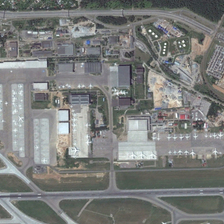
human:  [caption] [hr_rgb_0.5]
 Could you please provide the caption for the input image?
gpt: many planes are in an airport near some buildings and many green trees .

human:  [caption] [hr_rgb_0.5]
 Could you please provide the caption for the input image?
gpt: many planes are in an airport near some buildings and many green trees .

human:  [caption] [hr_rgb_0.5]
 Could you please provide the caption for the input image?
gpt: many planes are in an airport near some buildings and many green trees .

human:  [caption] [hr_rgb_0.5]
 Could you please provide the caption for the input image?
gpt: many planes are in an airport near some buildings and many green trees .

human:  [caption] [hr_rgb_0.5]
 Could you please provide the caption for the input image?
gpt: many planes are in an airport near some buildings and many green trees .